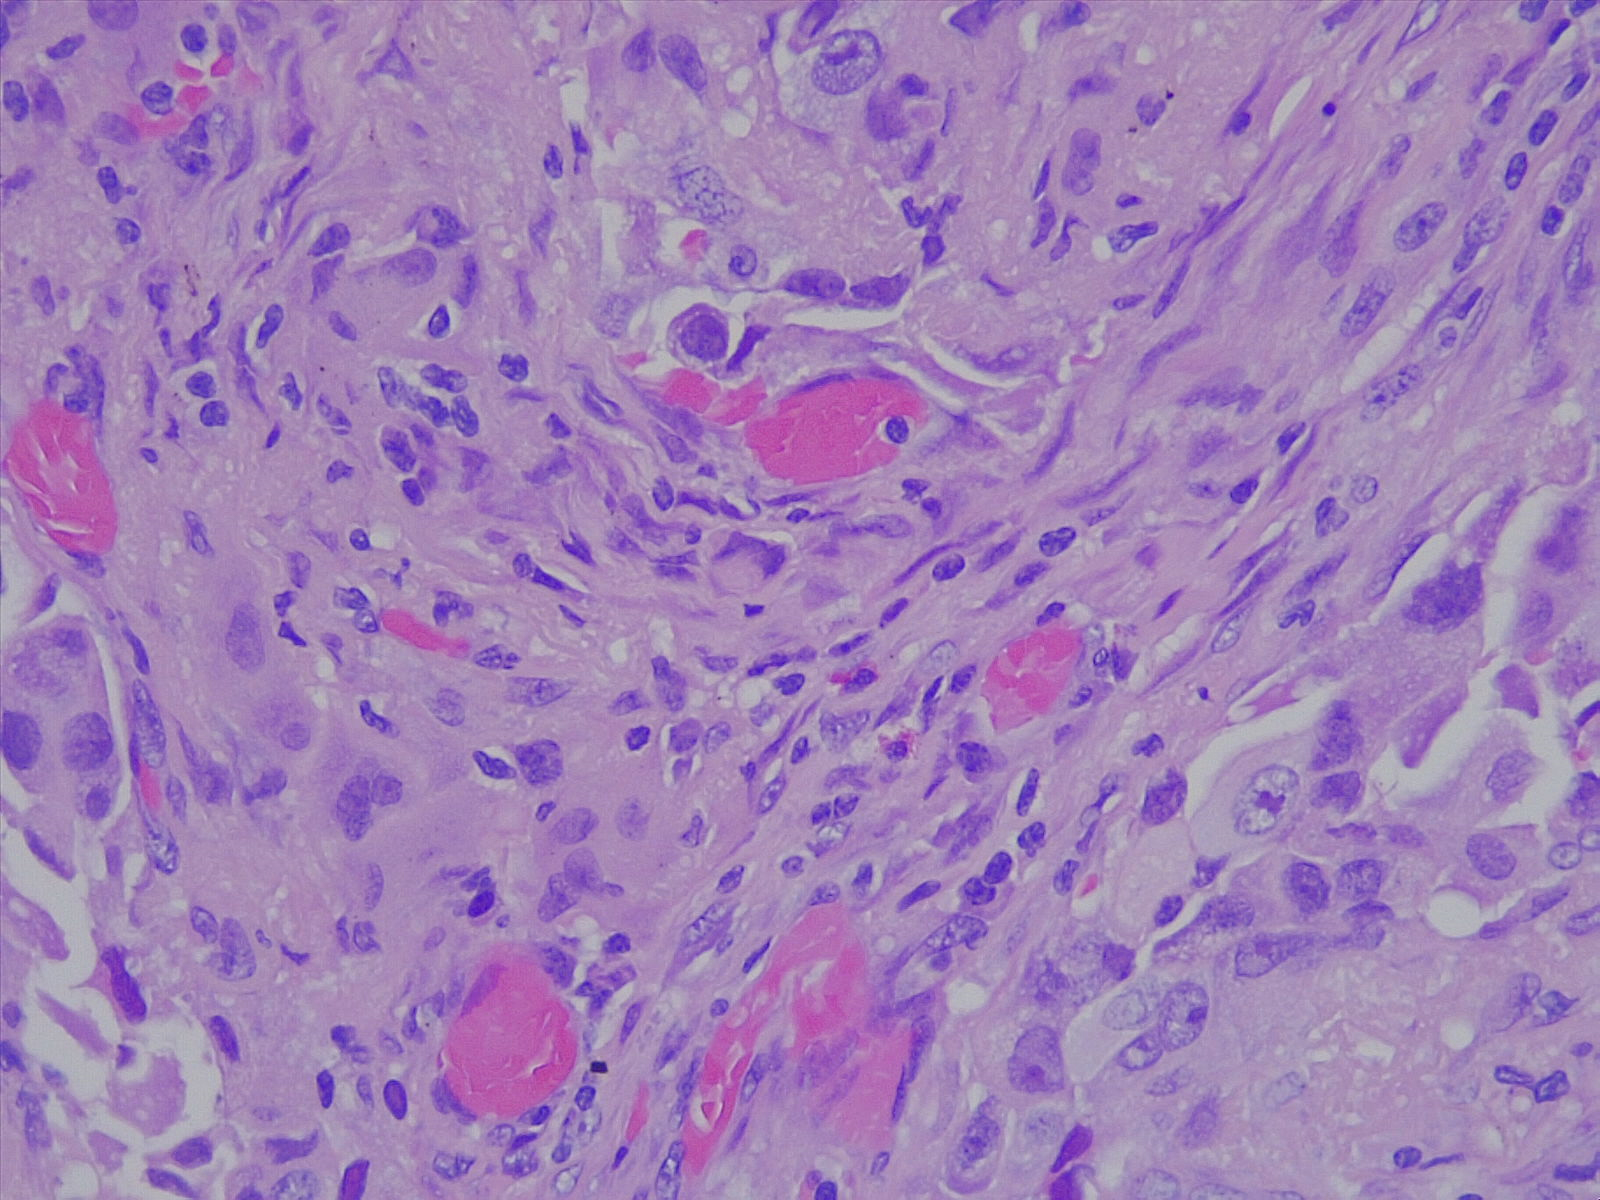
Label: lung adenocarcinoma, moderately differentiated